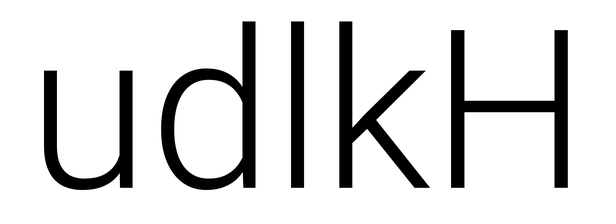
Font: Roboto_Light